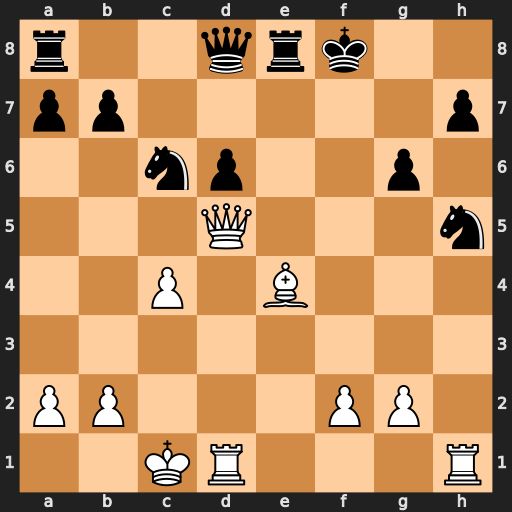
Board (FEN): r2qrk2/pp5p/2np2p1/3Q3n/2P1B3/8/PP3PP1/2KR3R
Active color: w
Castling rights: -
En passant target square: -
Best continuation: Rxh5 Re5 Rxe5